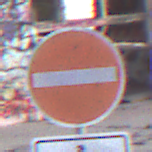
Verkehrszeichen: VerbotDerEinfahrt
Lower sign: EinspurigeFahrzeugeFrei3
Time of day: SunriseSunset
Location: Outdoor (Suburban)
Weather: PartlyCloudy
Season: NotSpecified
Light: Natural